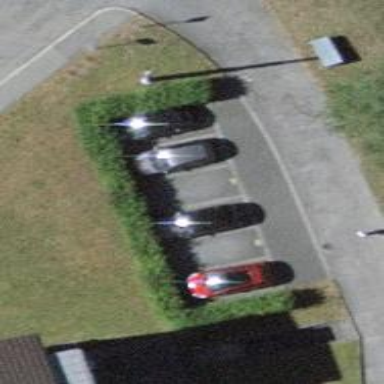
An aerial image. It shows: Parking area with asphalt surface.